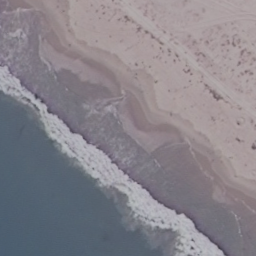
Label: beach